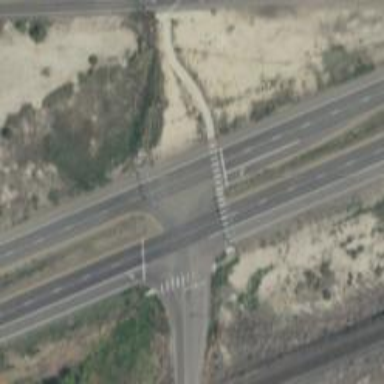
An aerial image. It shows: Asphalt trunk link road.